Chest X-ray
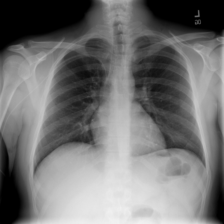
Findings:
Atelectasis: negative
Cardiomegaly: negative
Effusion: negative
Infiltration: negative
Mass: negative
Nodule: negative
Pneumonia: negative
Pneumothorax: negative
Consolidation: negative
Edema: negative
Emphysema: negative
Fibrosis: negative
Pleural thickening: negative
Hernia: negative